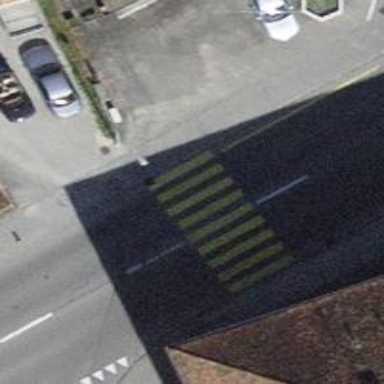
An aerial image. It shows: Footway with asphalt surface featuring zebra crossing.